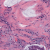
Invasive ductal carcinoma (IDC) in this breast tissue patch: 1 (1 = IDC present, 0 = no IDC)